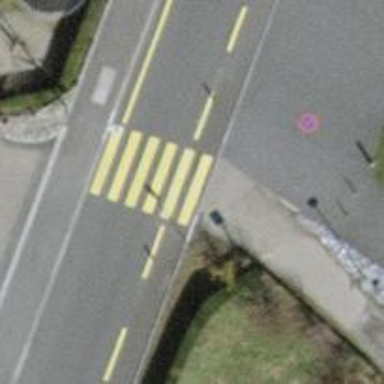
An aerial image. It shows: Uncontrolled crossing on the road.